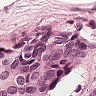
Metastatic tissue present: yes